Question: In Xcode 6.1 I'm seeing a "3x" and "All" resolutions available for my Mac OS X target. I wonder if the "3x" option is used for Mac apps? If it does, which configurations that calls for the 3x artworks?

Does the new 5K iMac makes use of those 3x artwork resolutions? Or some Mac pro configurations?
If those 3x artworks are not present, does it render the PDF version instead of upscaling the 2x ones?
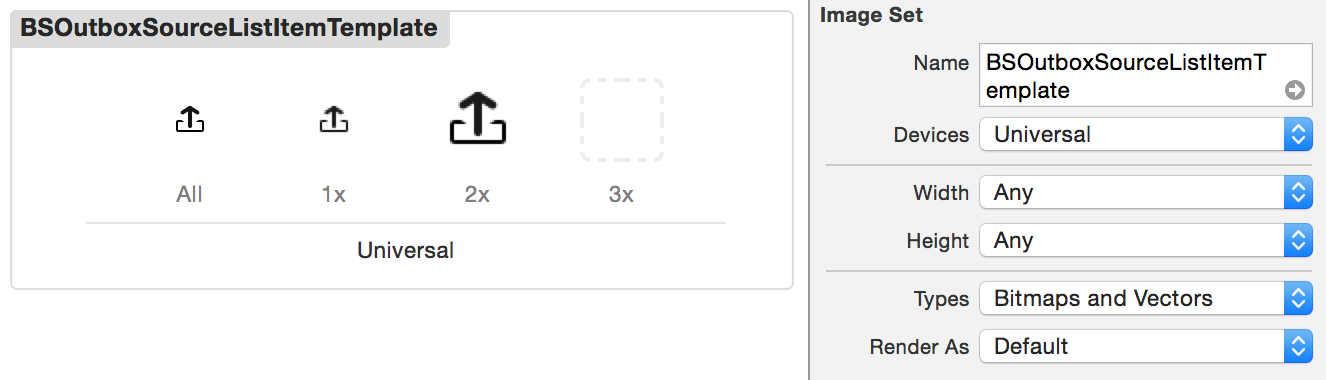
Answer: The only reason 3x is available is because in the 'Devices' attribute, you've chosen 'Universal' - if you choose 'Device Specific' and check only 'Mac', you'll see only 1x and 2x.
The 5K iMac just uses 2560x1440 @2x (hence 5120x2800 pixels), not 3x in any case. iPhone 6 Plus is the only device to make use of 3x images, as far as I know.